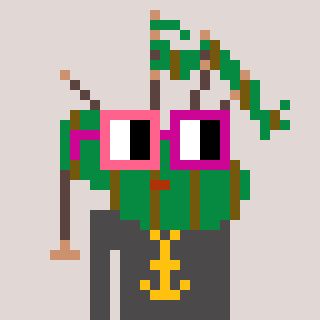
a pixel art character with square pink and red glasses, a bagpipe-shaped head and a grayscale-colored body on a warm background